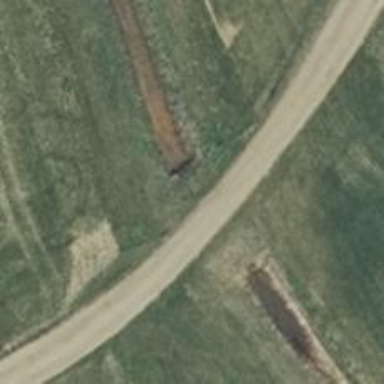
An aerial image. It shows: Sandy track with grade2 tracktype.